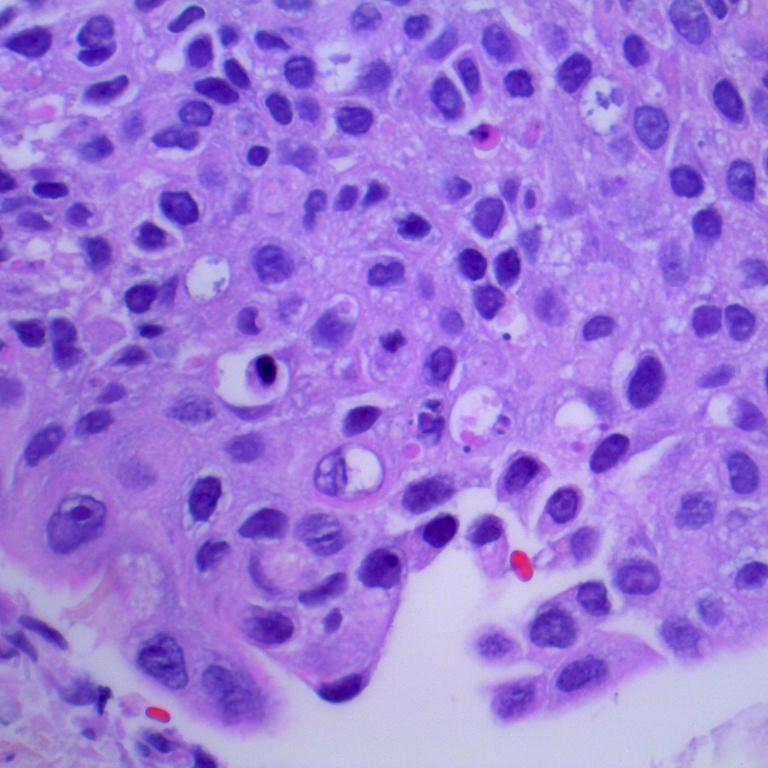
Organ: lung
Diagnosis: squamous carcinomas